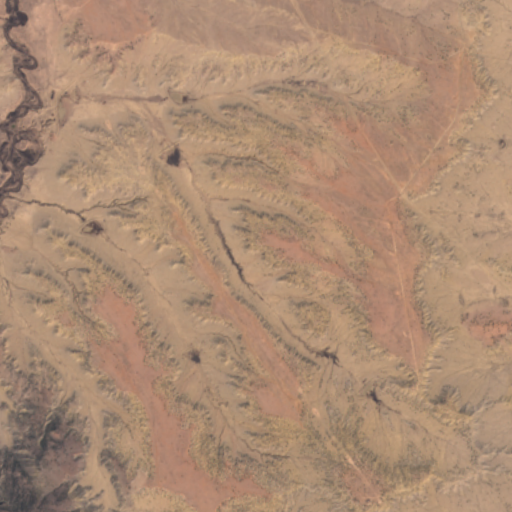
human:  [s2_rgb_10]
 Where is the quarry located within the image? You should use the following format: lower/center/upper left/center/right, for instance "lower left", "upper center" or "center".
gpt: There is no quarry in the image.